Field crop: maize
Growth stage: 2
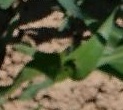
Species: maize